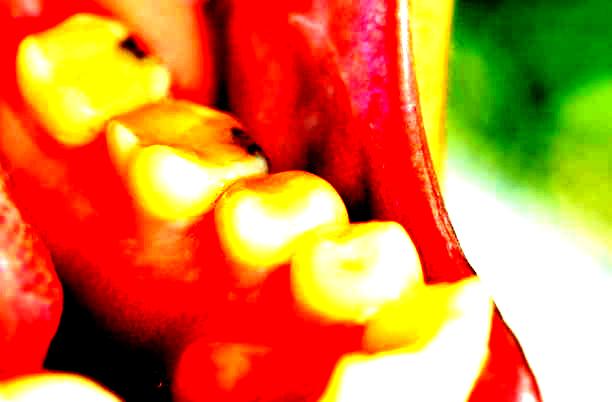
Condition: Calculus